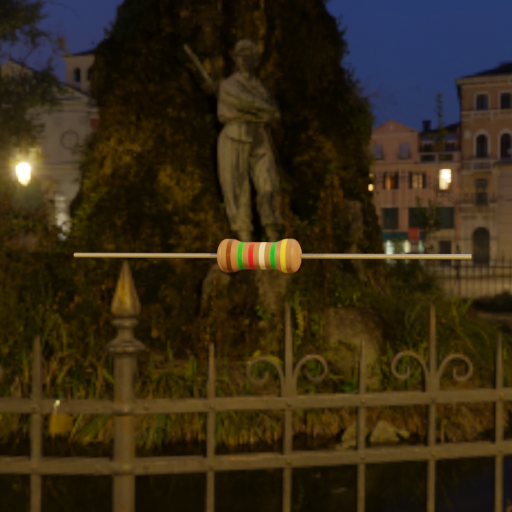
Resistor colour bands (in order): brown, green, red, white, green, yellow